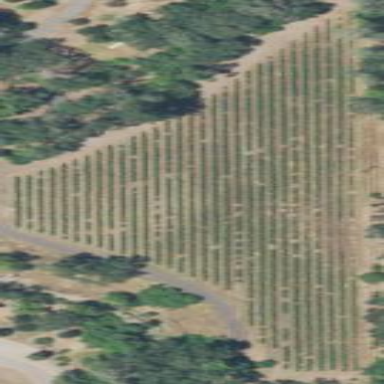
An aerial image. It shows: Vineyard with wine grapes as the main crop.